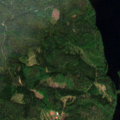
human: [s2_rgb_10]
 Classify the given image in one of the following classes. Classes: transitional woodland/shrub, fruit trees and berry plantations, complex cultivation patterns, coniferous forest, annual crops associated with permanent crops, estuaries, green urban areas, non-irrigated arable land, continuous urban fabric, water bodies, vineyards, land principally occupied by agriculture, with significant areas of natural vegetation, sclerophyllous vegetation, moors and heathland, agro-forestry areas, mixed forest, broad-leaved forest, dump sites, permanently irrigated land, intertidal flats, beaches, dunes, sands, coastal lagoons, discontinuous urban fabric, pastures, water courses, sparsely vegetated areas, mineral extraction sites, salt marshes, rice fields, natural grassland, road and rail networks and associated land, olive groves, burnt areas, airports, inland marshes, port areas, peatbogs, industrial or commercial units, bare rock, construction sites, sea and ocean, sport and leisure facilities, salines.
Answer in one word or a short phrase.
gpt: coniferous forest, mixed forest, water bodies